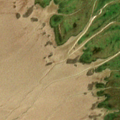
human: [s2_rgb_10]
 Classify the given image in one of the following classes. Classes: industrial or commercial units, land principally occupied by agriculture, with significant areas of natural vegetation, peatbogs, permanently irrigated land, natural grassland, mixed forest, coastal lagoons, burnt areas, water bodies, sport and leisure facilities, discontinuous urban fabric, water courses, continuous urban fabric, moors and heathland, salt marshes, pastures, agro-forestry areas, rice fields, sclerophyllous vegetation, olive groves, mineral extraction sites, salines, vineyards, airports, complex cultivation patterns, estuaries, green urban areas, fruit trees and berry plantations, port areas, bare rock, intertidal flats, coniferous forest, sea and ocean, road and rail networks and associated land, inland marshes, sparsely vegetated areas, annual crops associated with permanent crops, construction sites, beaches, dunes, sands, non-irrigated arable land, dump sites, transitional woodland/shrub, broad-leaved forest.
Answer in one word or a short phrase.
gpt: salt marshes, intertidal flats, estuaries